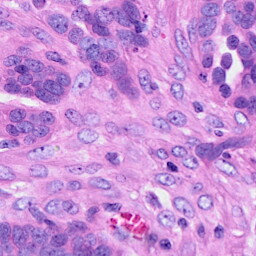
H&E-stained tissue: Ovarian